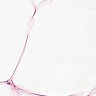
Metastatic tissue present: no